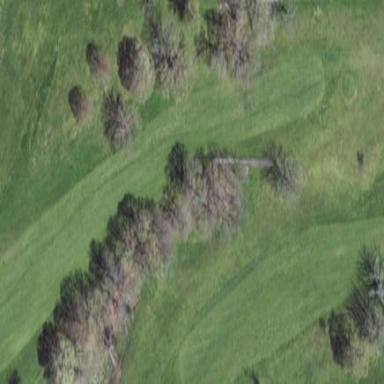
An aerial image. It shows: Grassy area designated as golf fairway.